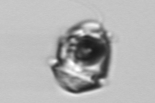
Label: Proterythropsis